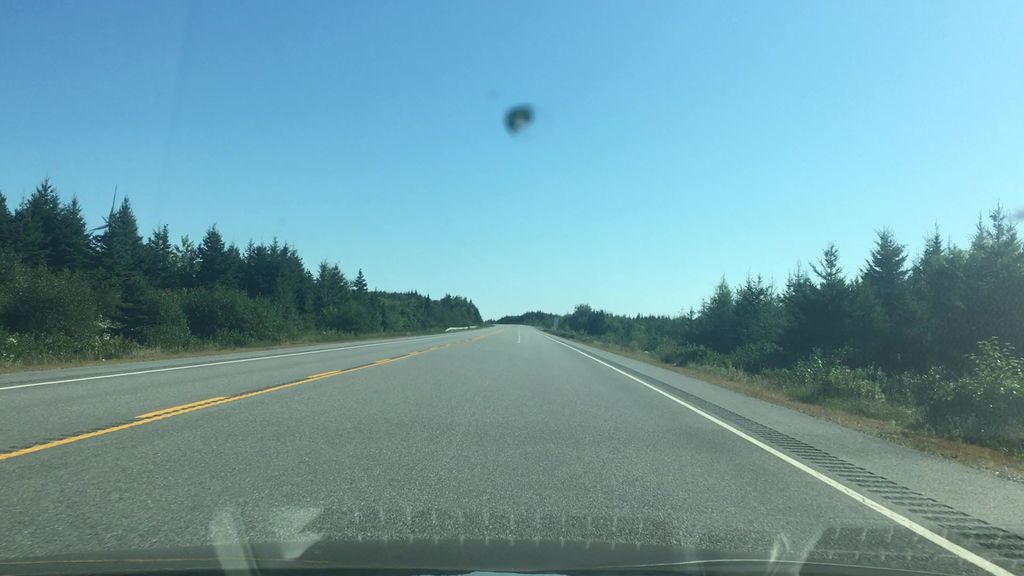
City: halifax